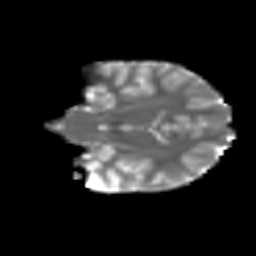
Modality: T2w
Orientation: coronal
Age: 12
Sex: female
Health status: ill
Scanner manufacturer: ge
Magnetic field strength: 3 T
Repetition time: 6.752 s
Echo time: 0.079 s